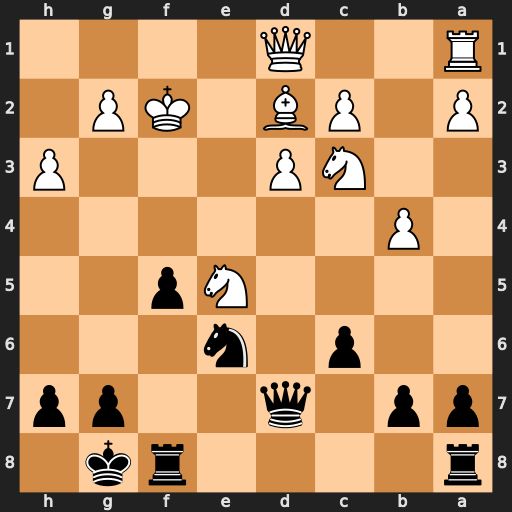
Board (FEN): r4rk1/pp1q2pp/2p1n3/4Np2/1P6/2NP3P/P1PB1KP1/R2Q4
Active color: b
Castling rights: -
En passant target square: -
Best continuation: Qd4+ Kf1 Qxe5